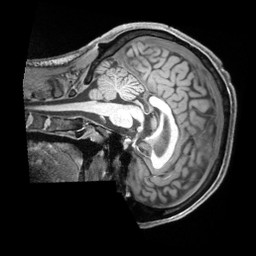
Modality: T1w
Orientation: sagittal
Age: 32
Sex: male
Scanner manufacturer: siemens
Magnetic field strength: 3 T
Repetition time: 2.2 s
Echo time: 0.00218 s